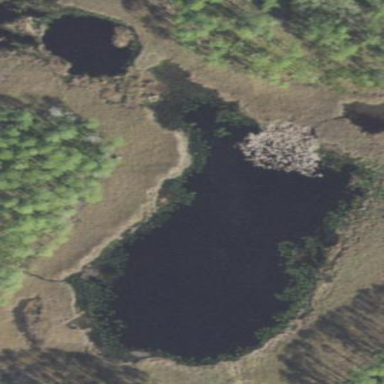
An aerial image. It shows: Lake with natural water.